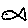
Label: fish